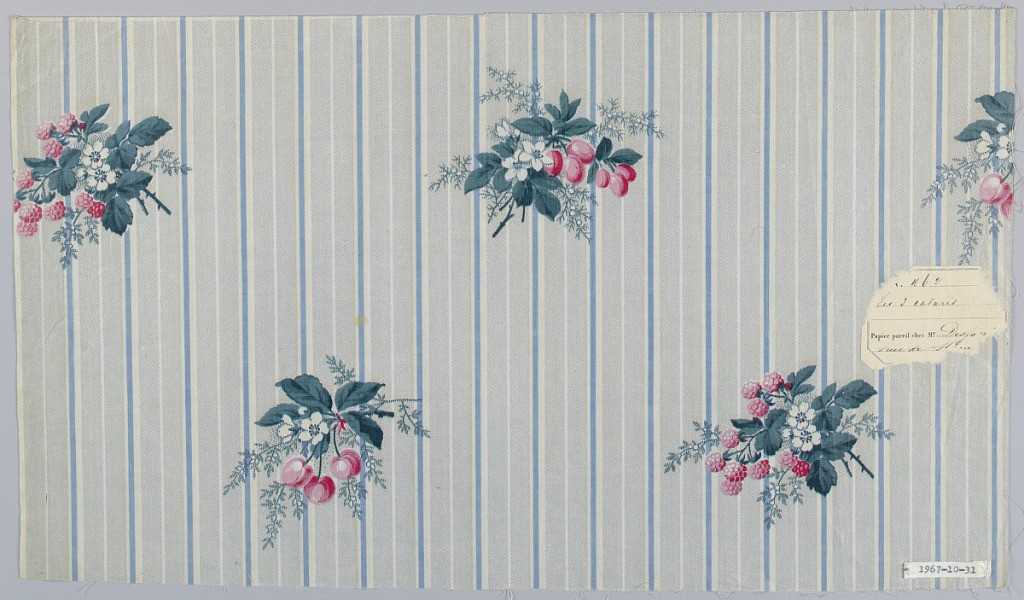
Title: Textile
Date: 1851–63
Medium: cotton Technique: printed by engraved roller and block printed
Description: Ground printed with narrow blue stripes interspersed with Herringbone stripes in grey (molette printed). Overprinted are sprays of raspberries, cherries, blossoms and leaves in pink, green and white.